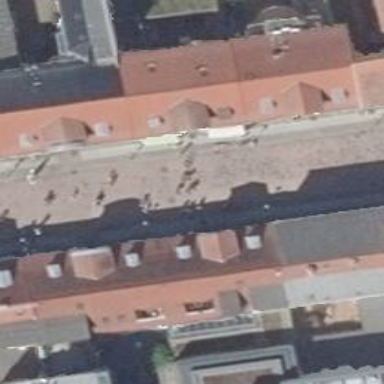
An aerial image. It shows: Furniture shop.